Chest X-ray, PA view. Patient: 64 years old, sex M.
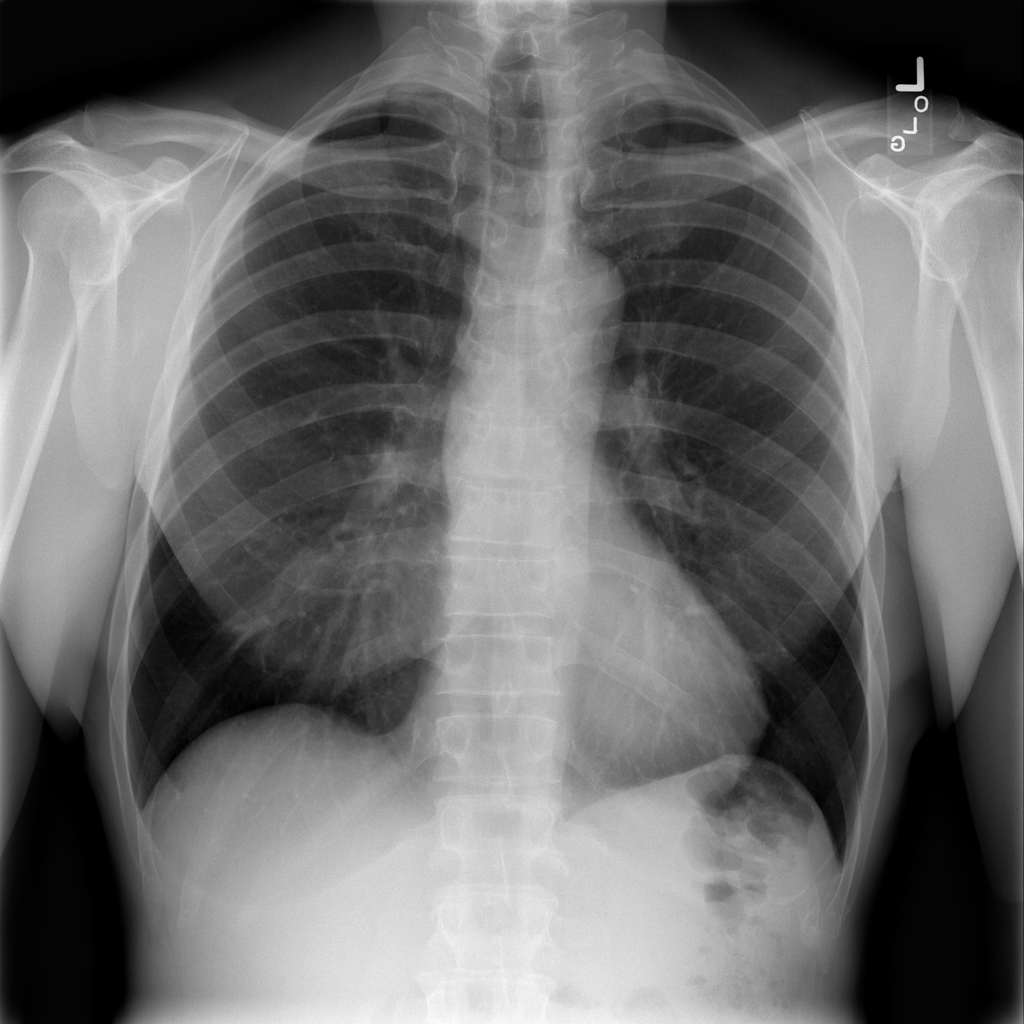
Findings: No Finding